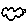
Label: cloud